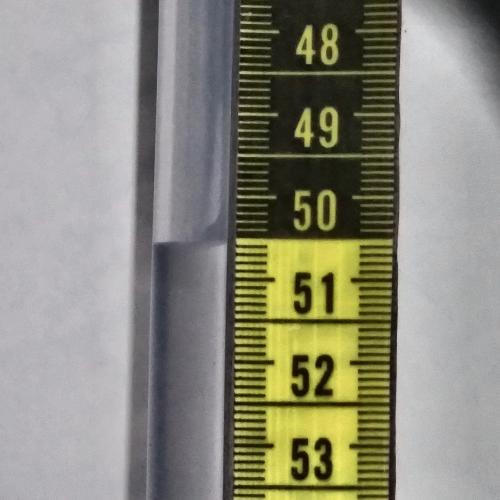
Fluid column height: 50.5 cm